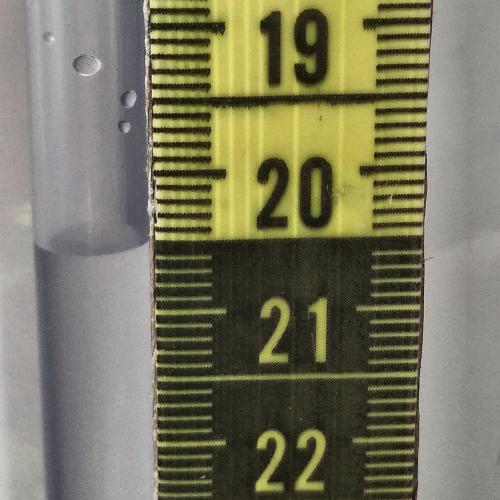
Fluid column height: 20.5 cm